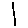
Label: line